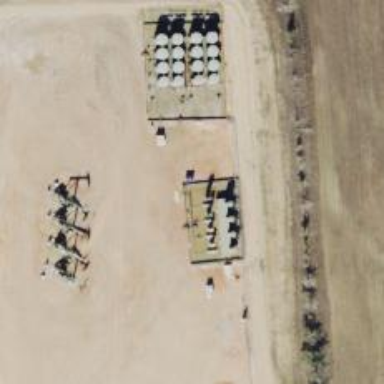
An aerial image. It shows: Storage tank with man-made structure.